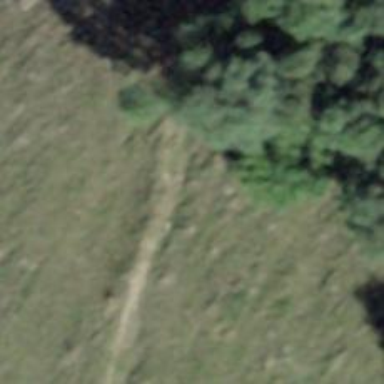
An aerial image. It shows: Ground path.